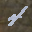
Label: 4